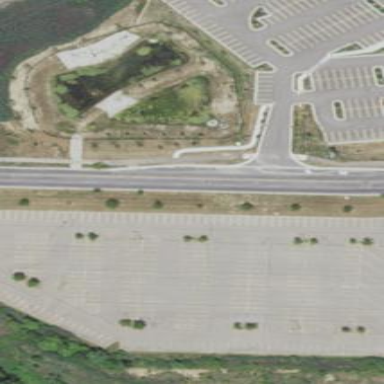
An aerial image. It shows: Parking area.